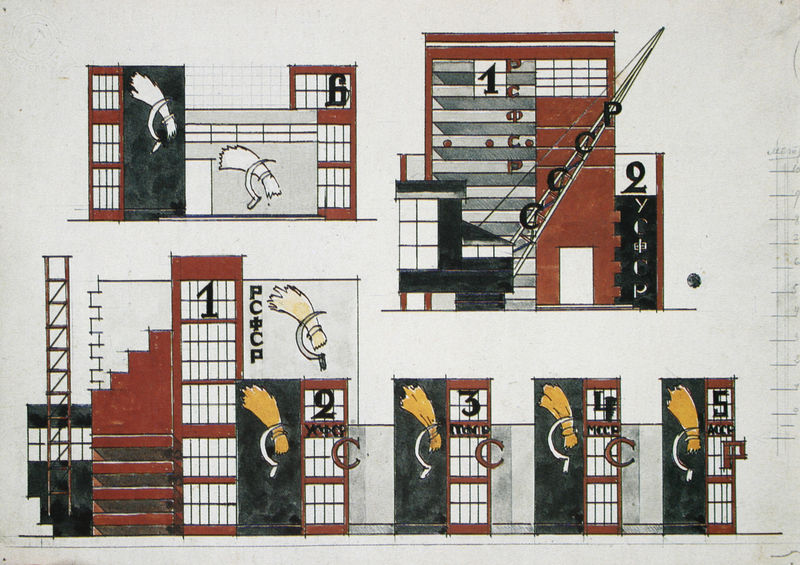
Titel: Wettbewerbsentwurf für den Sowjetischen Pavillon zur "Exposition des arts decoratifs" in Paris
Künstler: Ilja Golossow
Standort: Moskau
Institution: Staatliches Architekturmuseum
Schlagwörter: gelb, fenster, glas, grau, schwarz, skizze, gebäude, haus, rot, architektur, schrift, ansicht, fassade, fassaden, türen, getreide, heu, russland, zahlen, ziffern, metall, sichel, entwurf, plan, sense, russisch, sicher, aufriss, sozialismus, kommunismus, garbe